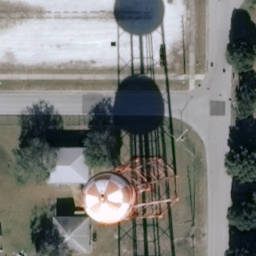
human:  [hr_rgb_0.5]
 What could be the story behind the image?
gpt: storage tanks